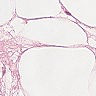
Metastatic tissue present: no